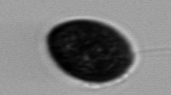
Label: Prorocentrum